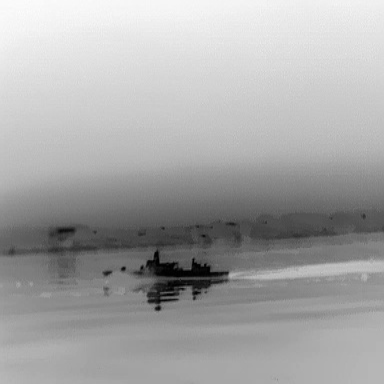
There is a warship in the infrared image.